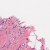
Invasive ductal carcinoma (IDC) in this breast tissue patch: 1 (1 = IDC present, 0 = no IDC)